Question: I am getting problem in alignment of element that is in FooterTemplate of GridView.
Anyone suggest me how to do it.The Code is:
'''
<asp:GridView ID="gvComment" runat="server" AutoGenerateColumns="false"
OnRowDataBound="gvComment_RowDataBound" OnRowCreated="gvComment_RowCreated" Width="100%" ShowHeader="false" BorderWidth="0px" ShowFooter="true">
<Columns>
<asp:TemplateField>
<ItemTemplate>
<table border="0" cellpadding="0" cellspacing="0" width="100%" >
<tr>
<td valign="middle" align="left" style="width:10%"><img id="imgUser" src="" alt="" title="" runat="server" /></td>
<td align="left" valign="top">
comment comment
<asp:Label ID="lblNameComments" runat="server" Visible="false" ></asp:Label>
</td>
</tr>
<tr><td colspan="2" style="height:7px;"></td></tr>
<tr>
<td colspan="2" style="padding-top:10px;background-image:url(../Images/dotted_line.jpg);background-repeat:repeat-x;background-position:center;"></td>
</tr>
<tr><td colspan="2" style="height:7px;"></td></tr>
</table>
</ItemTemplate>
</asp:TemplateField>
<asp:TemplateField>
<FooterTemplate >
<table border="0" cellpadding="0" cellspacing="0" width="100%" >
<tr>
<td align="left">
Footer Text
Footer Text
Footer Text
</td>
</tr>
</table>
</FooterTemplate>
</asp:TemplateField>
</Columns>
</asp:GridView>
'''
I have set align property of td left but it doesn't work.Page output shown in image.

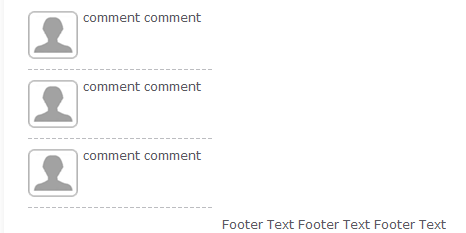
Answer: Have you tried to add 'align="left"' on the table from '<FooterTemplate >' ?
'''
<table border="0" cellpadding="0" cellspacing="0" width="100%" align="left">
<tr>
<td align="left">
Footer Text
Footer Text
Footer Text
</td>
</tr>
</table>
'''